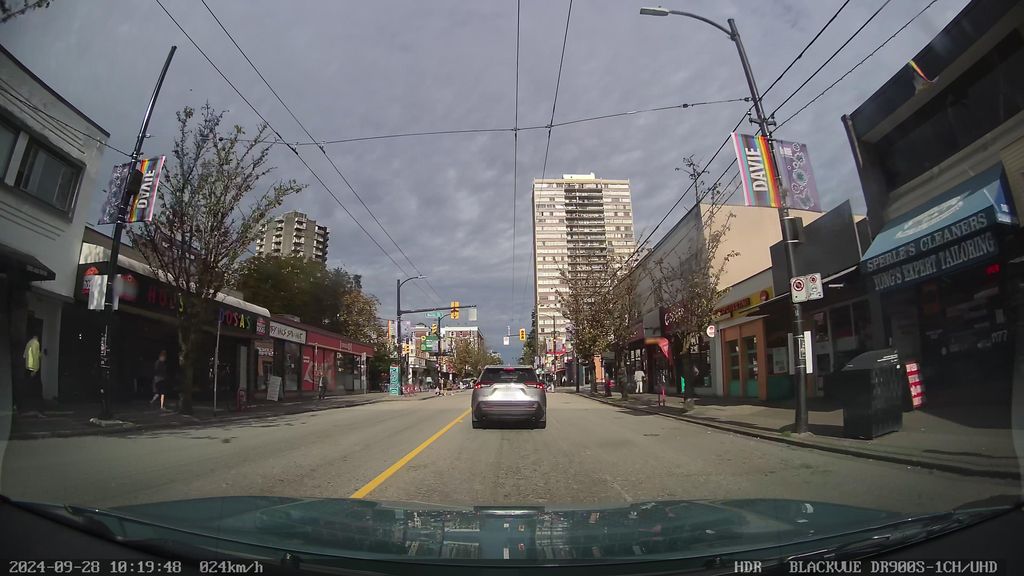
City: vancouver